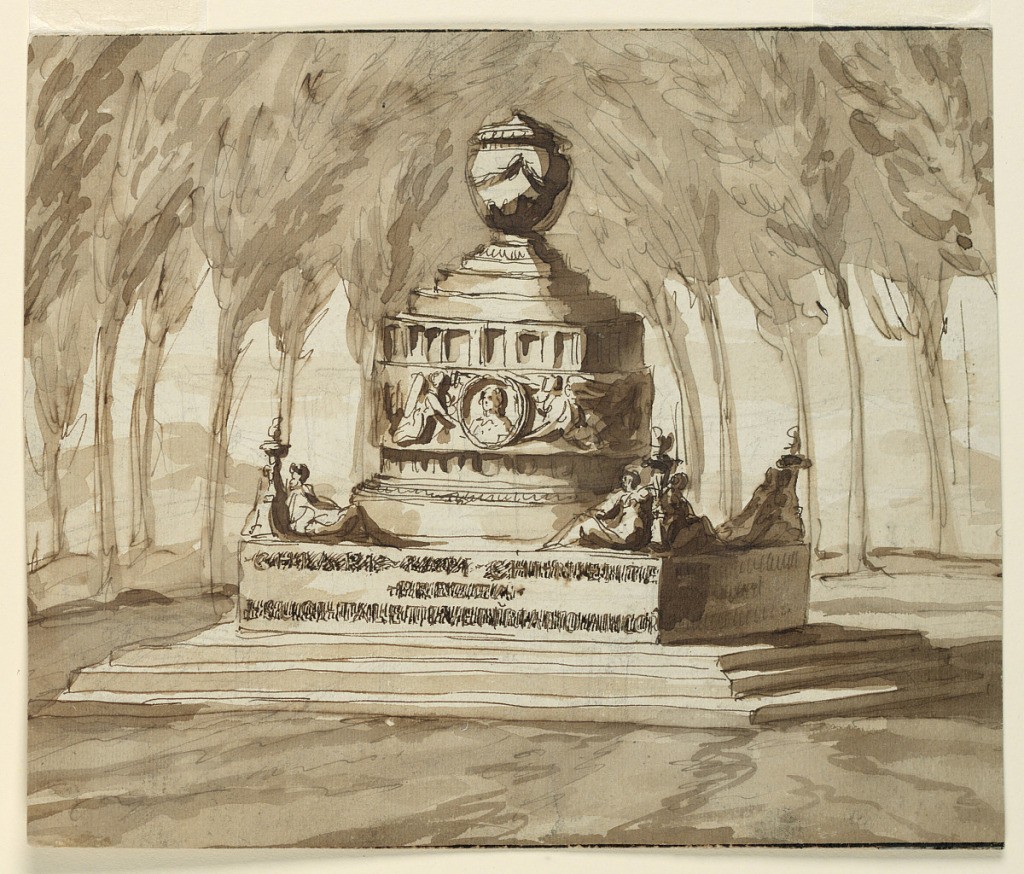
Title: Sepulchral Monument for Poet Pietro Chiari
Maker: Giuseppe Barberi, Italian, 1746–1809
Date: after 1795
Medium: Pen and brown ink, brush and brown wash, graphite, on paper
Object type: Drawing
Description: In a wooded clearing a pedestal stands upon three steps. The lower plinth is inscribed with "CHIARI RAPI CHI (?) NIENTE/ PREZZA/I SUOI TALE(n)TI VENIRIANO (?) ANORA". A fluted urn surrounded by a band and with two genii holding a portrait medallion crowns the pedestal. Figures of women kneel at the four corners of the plinth below the pedestal.